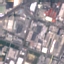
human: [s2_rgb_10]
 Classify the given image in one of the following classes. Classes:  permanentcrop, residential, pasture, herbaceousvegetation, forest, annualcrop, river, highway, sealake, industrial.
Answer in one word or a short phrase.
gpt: Industrial